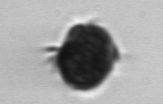
Label: Mesodinium